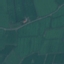
Land use / land cover class: Pasture